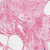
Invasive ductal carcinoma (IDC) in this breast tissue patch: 0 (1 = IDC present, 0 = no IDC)